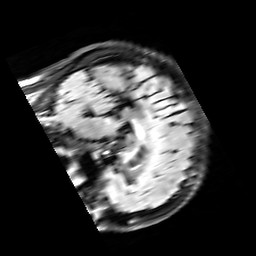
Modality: FLAIR
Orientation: sagittal
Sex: female
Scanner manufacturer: siemens
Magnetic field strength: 3 T
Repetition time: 10 s
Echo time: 0.09 s